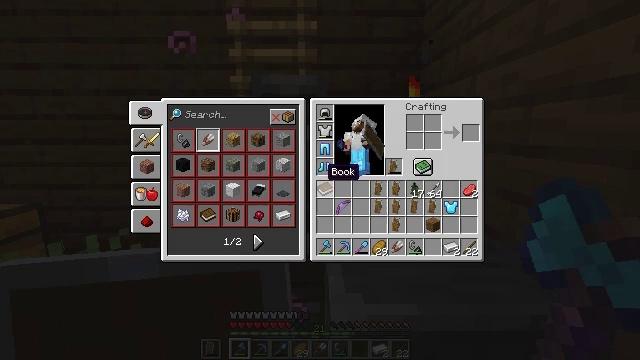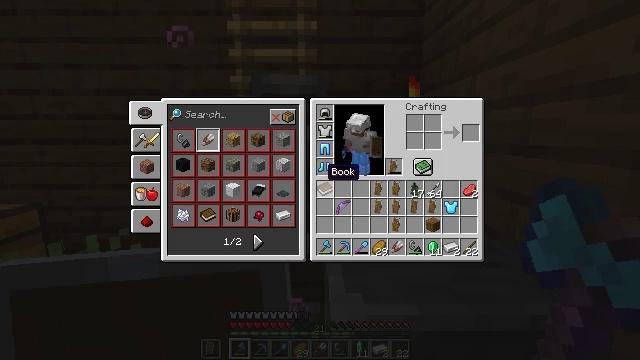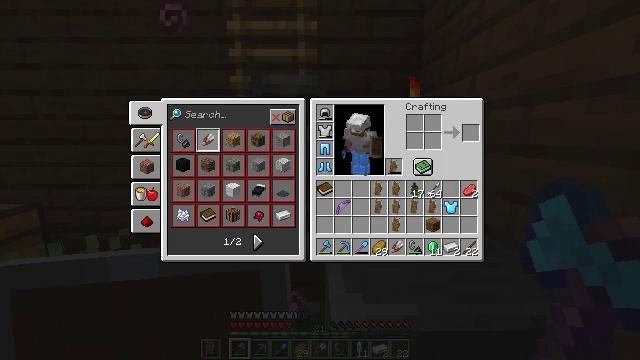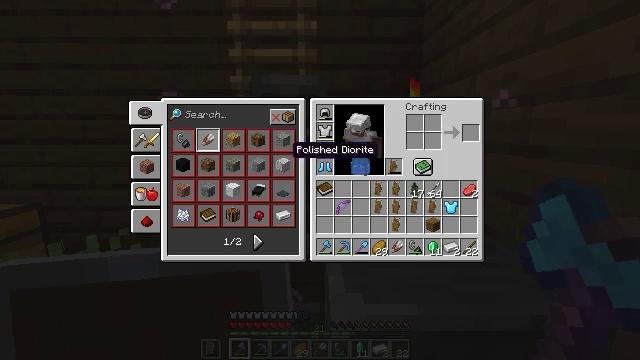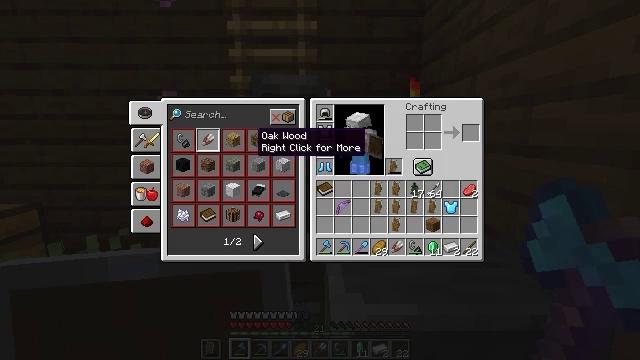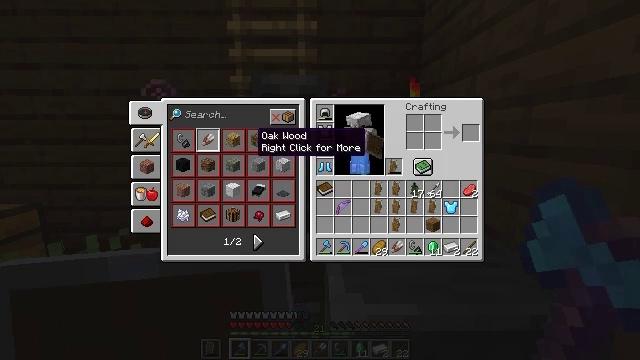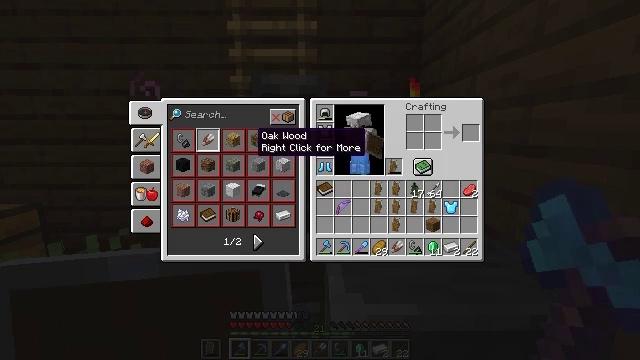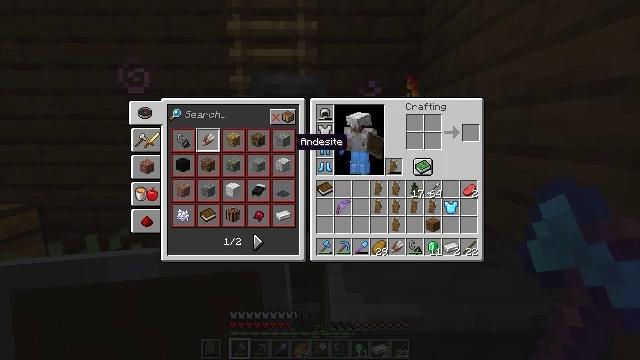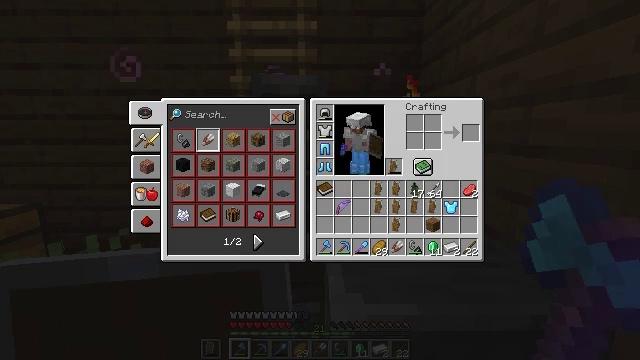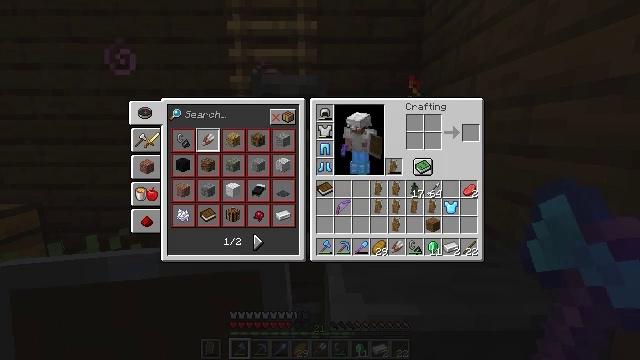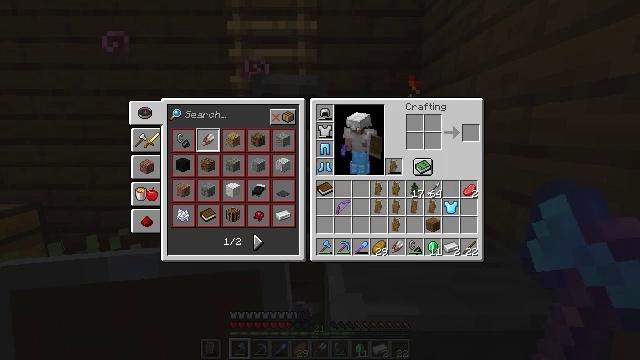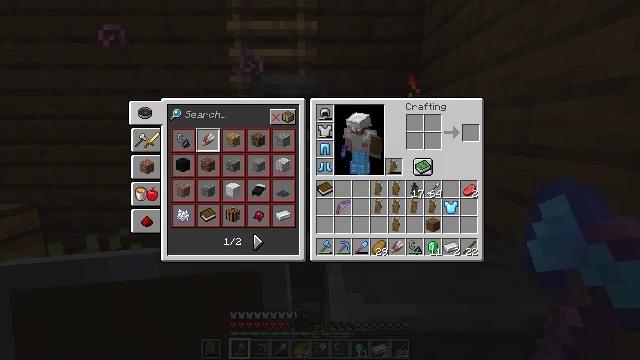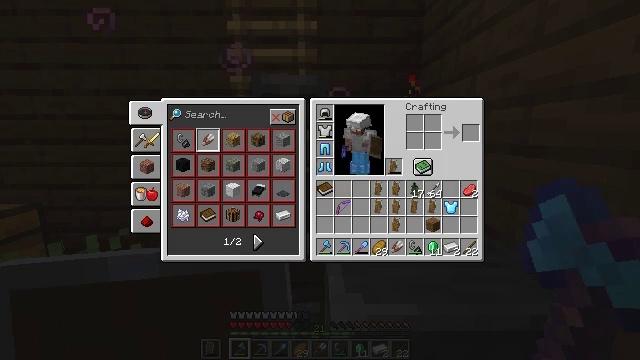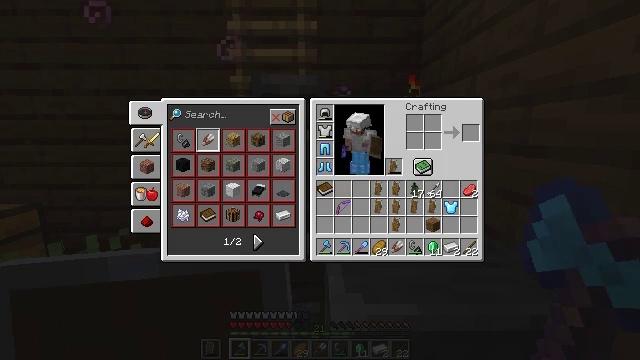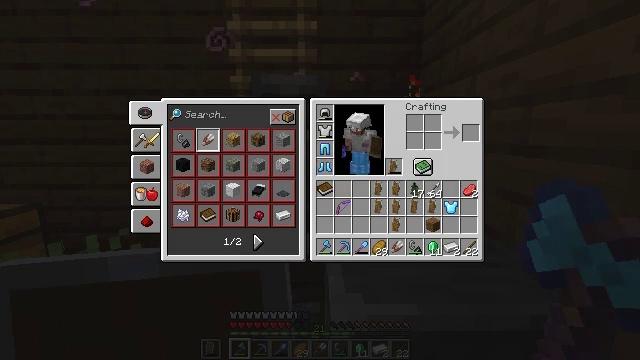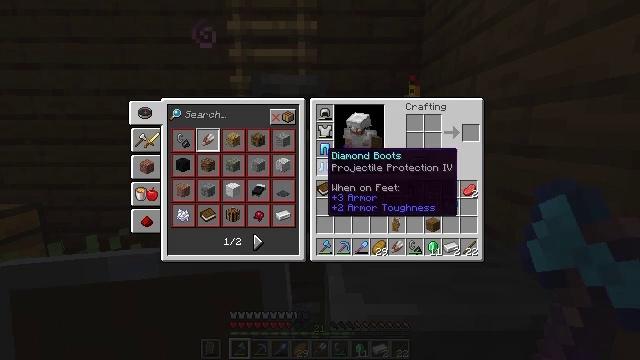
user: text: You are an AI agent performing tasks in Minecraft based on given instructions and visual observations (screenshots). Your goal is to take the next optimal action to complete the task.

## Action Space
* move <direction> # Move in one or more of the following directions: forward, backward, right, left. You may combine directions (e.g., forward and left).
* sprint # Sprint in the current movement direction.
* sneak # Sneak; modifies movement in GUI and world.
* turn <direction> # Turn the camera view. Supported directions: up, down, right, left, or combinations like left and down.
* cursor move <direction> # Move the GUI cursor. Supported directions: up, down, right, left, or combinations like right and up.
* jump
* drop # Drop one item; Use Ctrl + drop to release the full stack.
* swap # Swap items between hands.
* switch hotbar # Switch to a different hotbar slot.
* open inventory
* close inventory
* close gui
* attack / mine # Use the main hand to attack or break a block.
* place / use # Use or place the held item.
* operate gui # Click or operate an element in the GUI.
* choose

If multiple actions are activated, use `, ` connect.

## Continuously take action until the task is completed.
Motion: motion action
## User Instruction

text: Remove a shield from the inventory.
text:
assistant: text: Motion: open inventory
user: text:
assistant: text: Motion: open inventory
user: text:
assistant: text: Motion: cursor move left and up
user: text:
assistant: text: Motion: cursor move left and up
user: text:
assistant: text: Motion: no_op
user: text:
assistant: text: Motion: no_op
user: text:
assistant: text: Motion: cursor move right
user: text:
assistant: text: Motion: cursor move right
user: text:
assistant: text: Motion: no_op
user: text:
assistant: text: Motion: no_op
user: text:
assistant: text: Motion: no_op
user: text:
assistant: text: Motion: no_op
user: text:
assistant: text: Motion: no_op
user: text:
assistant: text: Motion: no_op
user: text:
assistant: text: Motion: cursor move right
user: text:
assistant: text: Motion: no_op
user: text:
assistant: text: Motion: no_op
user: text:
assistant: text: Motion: no_op
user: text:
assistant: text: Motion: no_op
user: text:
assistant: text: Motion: no_op
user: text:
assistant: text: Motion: no_op
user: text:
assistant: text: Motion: no_op
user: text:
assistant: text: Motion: no_op
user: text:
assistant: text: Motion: no_op
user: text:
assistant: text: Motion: no_op
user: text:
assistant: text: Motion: no_op
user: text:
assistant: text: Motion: no_op
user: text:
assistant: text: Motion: no_op
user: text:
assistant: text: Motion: no_op
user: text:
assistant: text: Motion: no_op